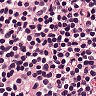
Metastatic tissue present: no